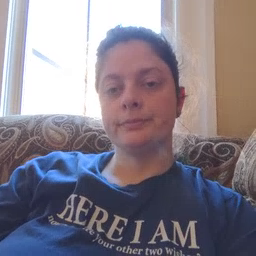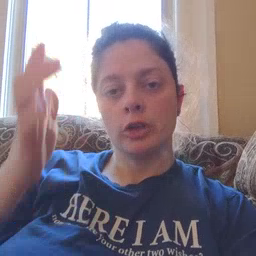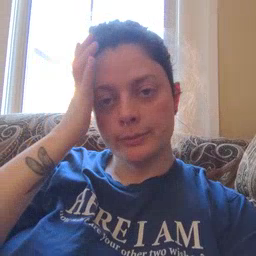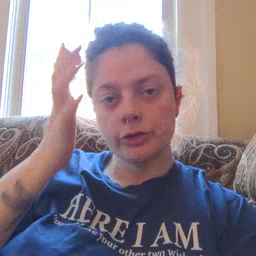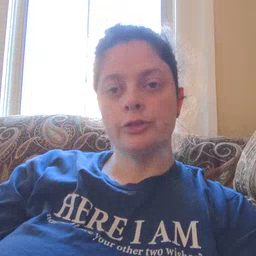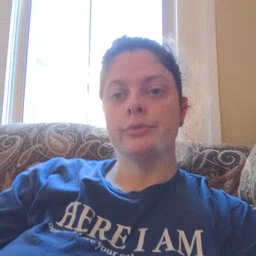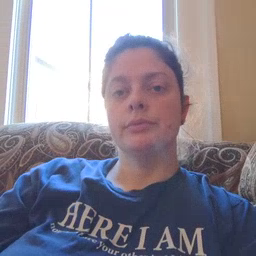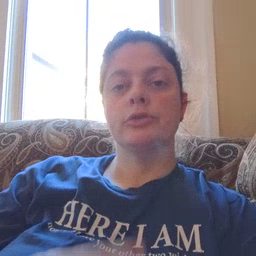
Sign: garbage